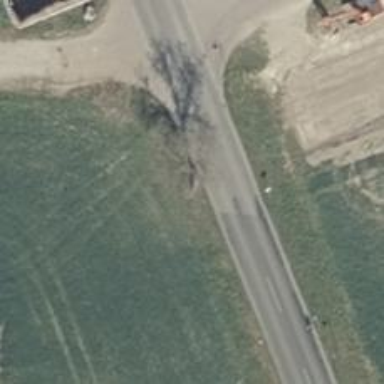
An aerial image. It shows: Asphalt sidewalk.